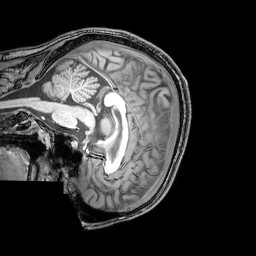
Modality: T1w
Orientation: sagittal
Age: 24
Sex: male
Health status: healthy
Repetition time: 0.081 s
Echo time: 0.037 s